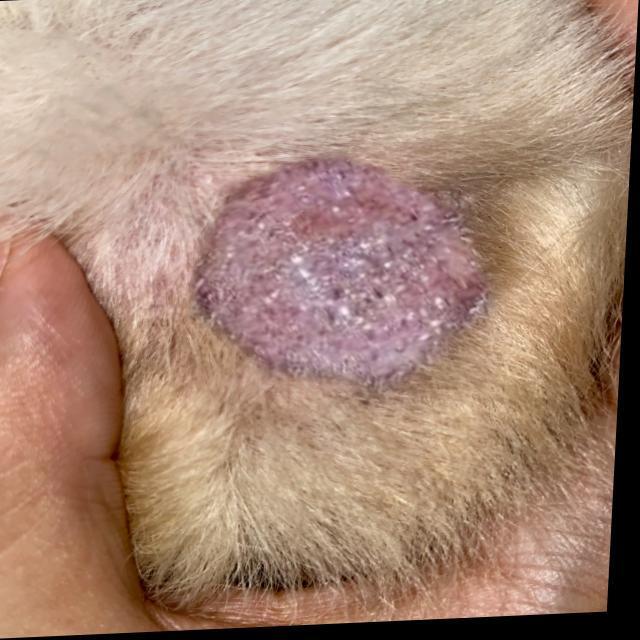
Canine ringworm (Dermatophytosis) — fungal infection caused by Microsporum or Trichophyton. Presents with circular alopecia, scaling, crusting, and broken hairs.